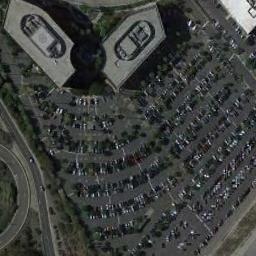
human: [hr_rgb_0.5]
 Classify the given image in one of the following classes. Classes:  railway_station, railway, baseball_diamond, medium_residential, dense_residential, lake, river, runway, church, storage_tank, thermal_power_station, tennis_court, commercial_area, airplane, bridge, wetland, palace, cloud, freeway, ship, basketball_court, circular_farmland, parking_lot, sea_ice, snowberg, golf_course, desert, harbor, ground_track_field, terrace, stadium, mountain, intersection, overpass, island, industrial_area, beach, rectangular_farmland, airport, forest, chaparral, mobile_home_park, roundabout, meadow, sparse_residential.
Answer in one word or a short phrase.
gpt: parking_lot